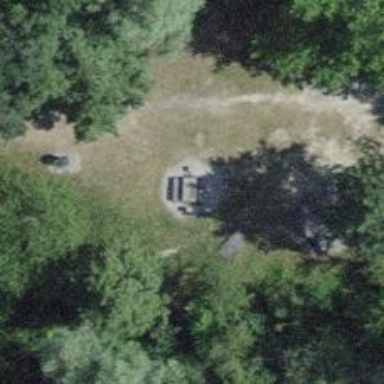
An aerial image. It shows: Picnic table located in leisure land area.